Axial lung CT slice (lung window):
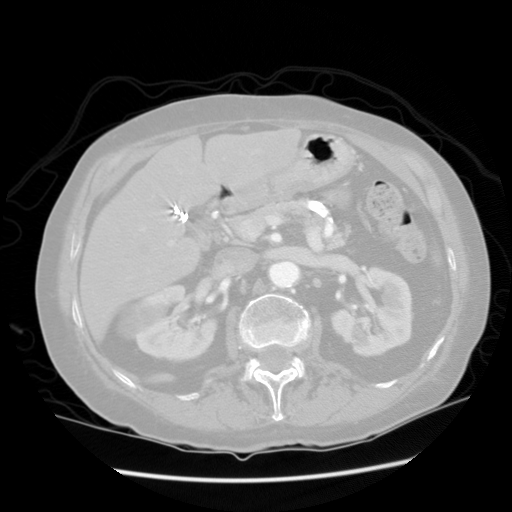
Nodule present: no